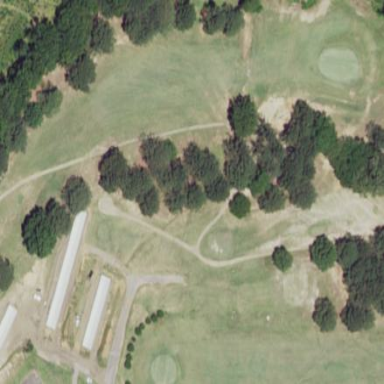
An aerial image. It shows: Grassy area designated as golf fairway.